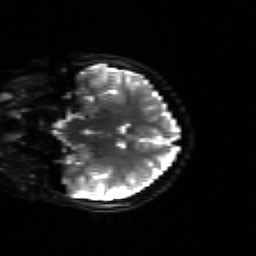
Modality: sbref
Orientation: coronal
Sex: female
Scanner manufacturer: siemens
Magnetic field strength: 3 T
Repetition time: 5 s
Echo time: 0.071 s